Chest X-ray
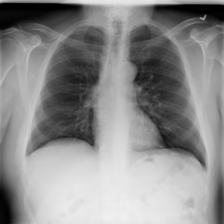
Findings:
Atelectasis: negative
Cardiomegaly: negative
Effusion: negative
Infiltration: negative
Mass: negative
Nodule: negative
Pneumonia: negative
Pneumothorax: negative
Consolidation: negative
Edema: negative
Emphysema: negative
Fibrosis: negative
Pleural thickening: negative
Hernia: negative